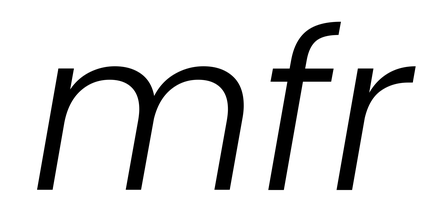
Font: Poppins-LightItalic